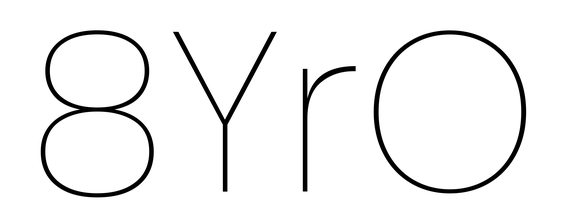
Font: Poppins-Thin